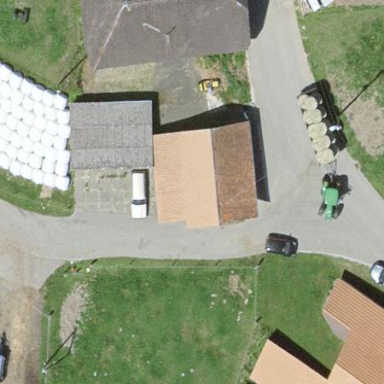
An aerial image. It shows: Garage.